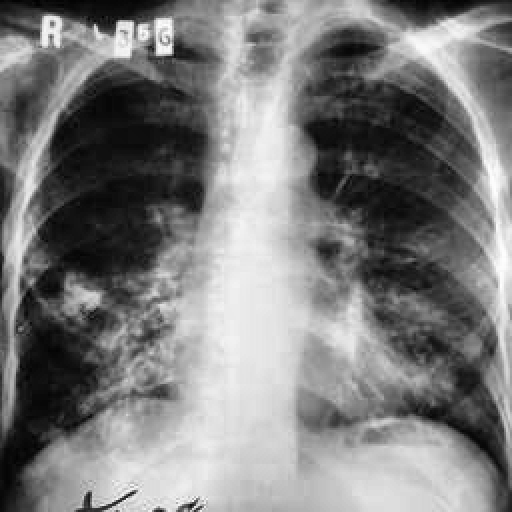
Finding: TUBERCULOSIS